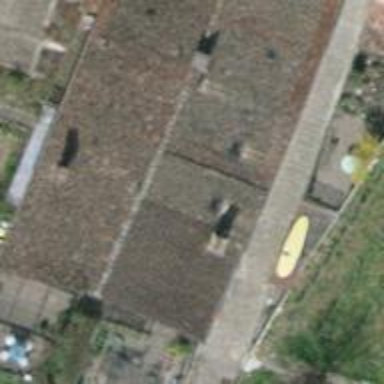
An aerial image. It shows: View of roof of building.